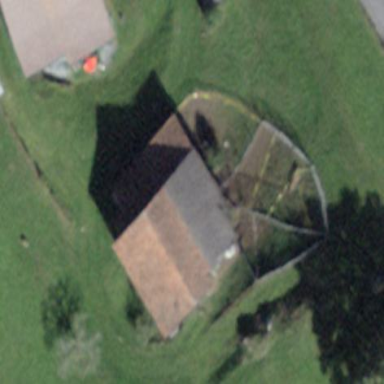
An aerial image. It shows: Rural barn.